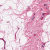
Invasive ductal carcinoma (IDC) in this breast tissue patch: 0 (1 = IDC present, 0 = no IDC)